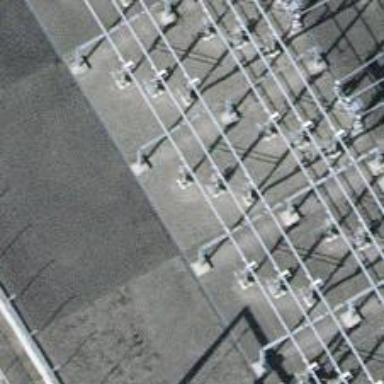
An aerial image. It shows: Power line in the image.